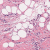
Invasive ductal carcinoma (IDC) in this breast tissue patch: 0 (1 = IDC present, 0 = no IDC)